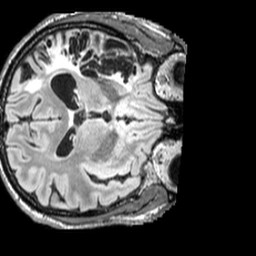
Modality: FLAIR
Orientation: axial
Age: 56
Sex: male
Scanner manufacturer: siemens
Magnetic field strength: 3 T
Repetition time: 5 s
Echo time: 0.387 s